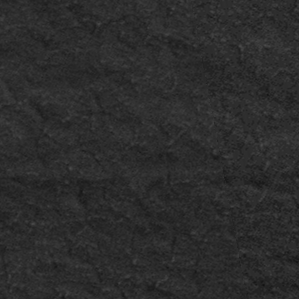
Label: frost